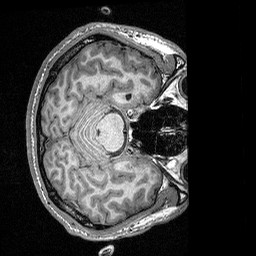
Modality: T1w
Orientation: axial
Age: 24
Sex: male
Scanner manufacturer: siemens
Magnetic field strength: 3 T
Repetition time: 2.53 s
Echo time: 0.00309 s